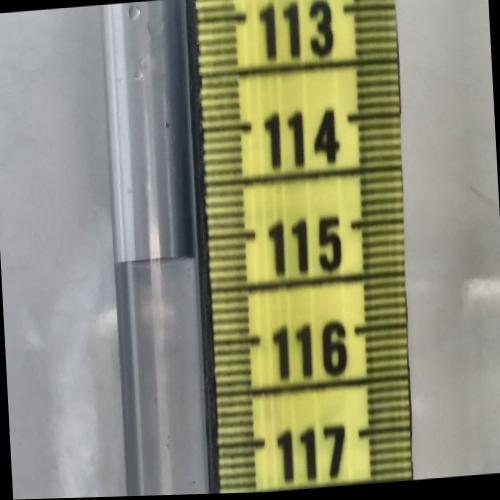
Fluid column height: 115.2 cm